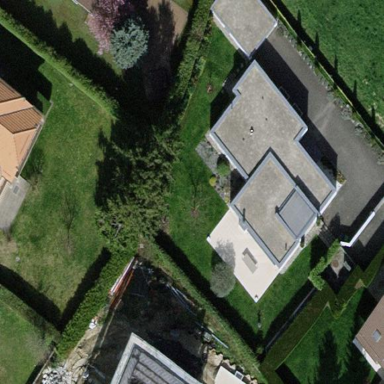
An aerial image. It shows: Garden surrounded by fence.